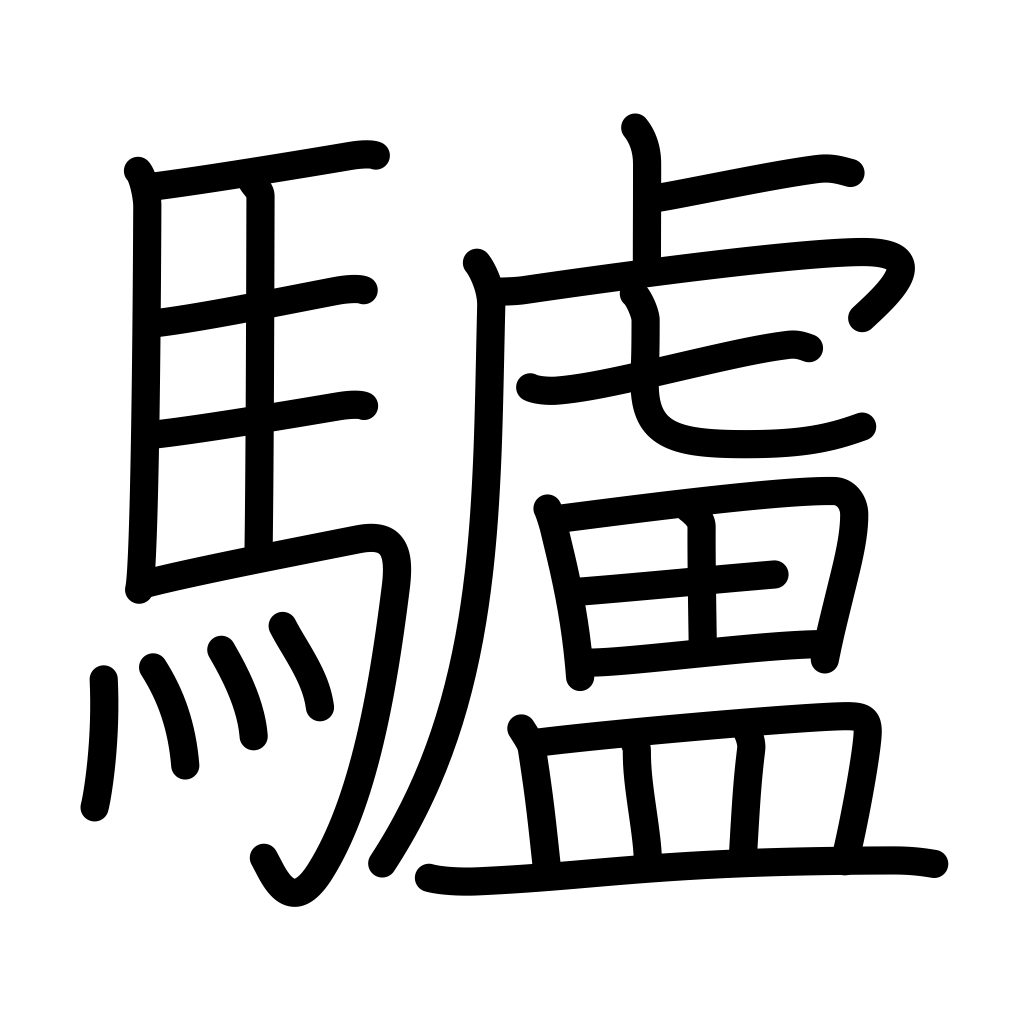
Meaning: donkey